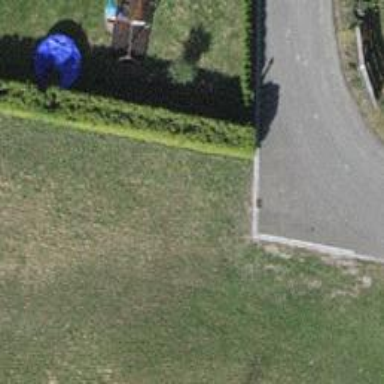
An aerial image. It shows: Hedge acting as barrier.